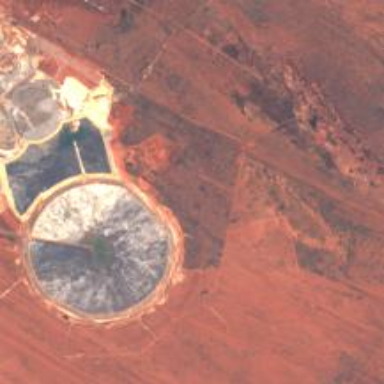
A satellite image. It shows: Tailings basin containing water.